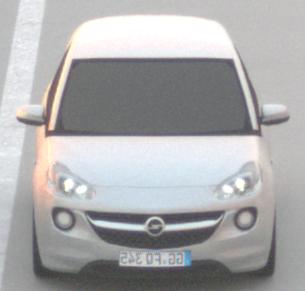
Make: Opel
Model: ADAM 1.2
Detailed model: ADAM
Model produced from: 2013/01
Model produced until: 2014/11
Doors: 3
Color: white
Road condition: dry road
Daytime: sunrise or sunset
Contrast: medium contrast